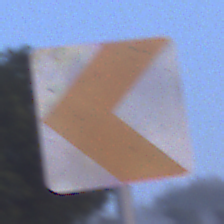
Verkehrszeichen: RichtungstafelnInKurvenKleinRechts
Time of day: SunriseSunset
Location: Outdoor (Nature)
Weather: Clear
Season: NotSpecified
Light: Natural